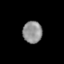
Tissue: lung
Cell type: B cells
Senescence score: 0.1858
Nuclear area (px): 419
Mean DAPI intensity: 143.52